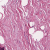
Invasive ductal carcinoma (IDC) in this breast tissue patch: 1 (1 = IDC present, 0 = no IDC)